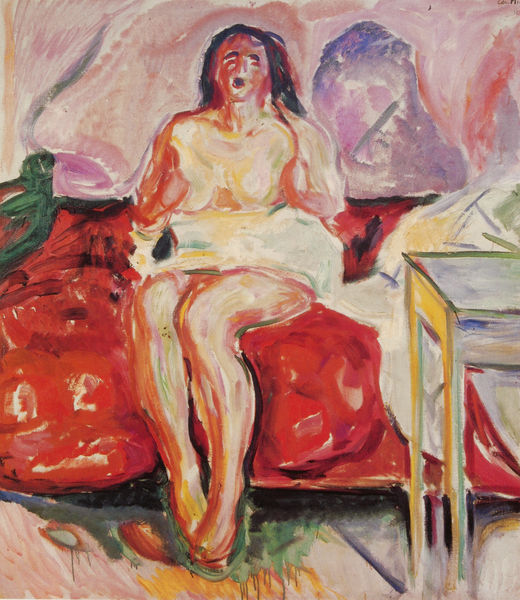
Titel: Gähnendes Mädchen
Künstler: Edvard Munch
Standort: Bergen
Institution: Stenersens Samlingeri
Schlagwörter: akt, blau, nackt, schatten, grün, braun, bunt, busen, frau, orange, tisch, weiss, rot, tuch, beige, expressionismus, wand, boden, haare, decke, rosa, sofa, modell, abstrakt, modern, lila, linien, dielen, füsse, kissen, bett, erotik, striche, fussboden, munch, sex, norwegen, edvard munch, expressiv, bund, edward munch, parket, gaugain